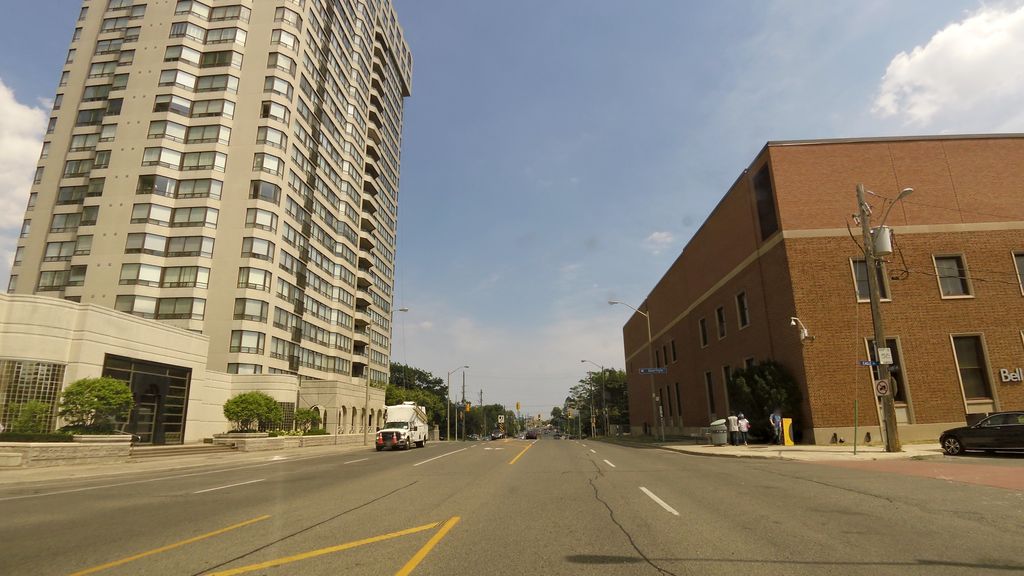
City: toronto